Field crop: tomato
Growth stage: 1
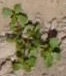
Species: portulaca